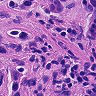
Metastatic tissue present: yes